Aerial crown-view tile of a tropical tree (Barro Colorado Island, Panama), acquired 20250414:
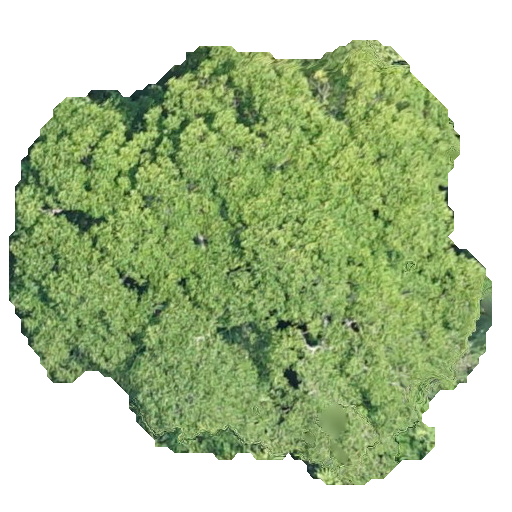
Species: Astronium graveolens
GBIF accepted scientific name: Astronium graveolens
Crown area: 236.038 m²